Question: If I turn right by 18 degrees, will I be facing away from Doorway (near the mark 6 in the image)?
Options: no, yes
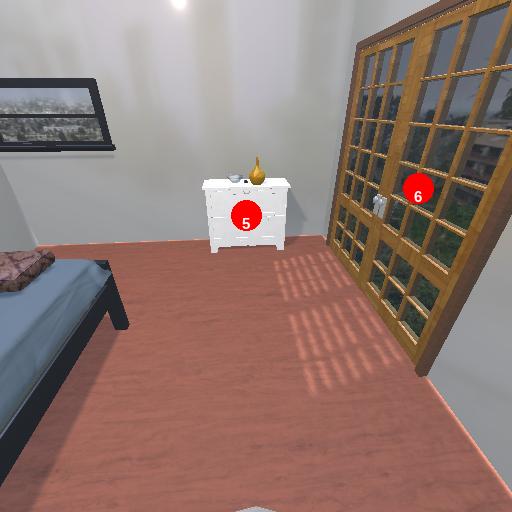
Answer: no